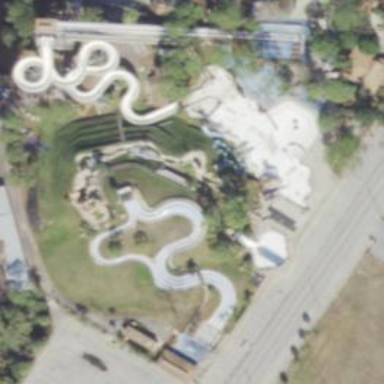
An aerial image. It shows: Water slide attraction.